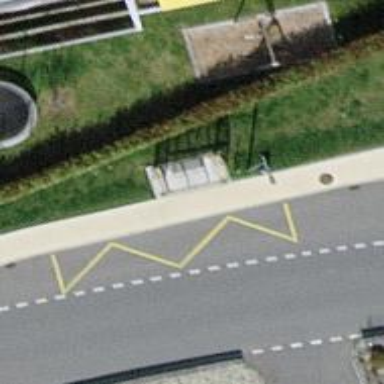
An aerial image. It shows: Bus stop with shelter.